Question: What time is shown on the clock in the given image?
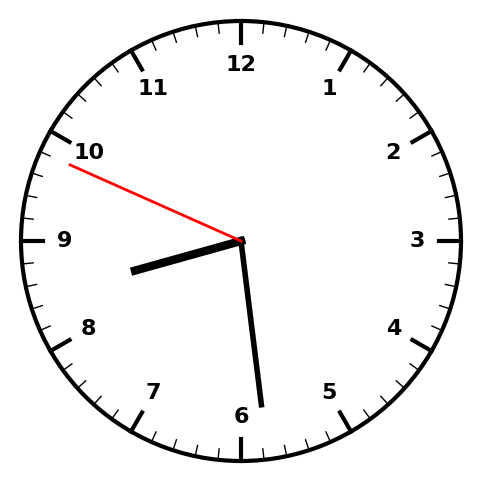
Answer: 08:28:49